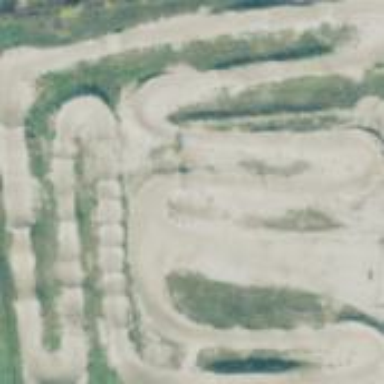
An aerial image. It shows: Motocross raceway for thrilling motocross sports.